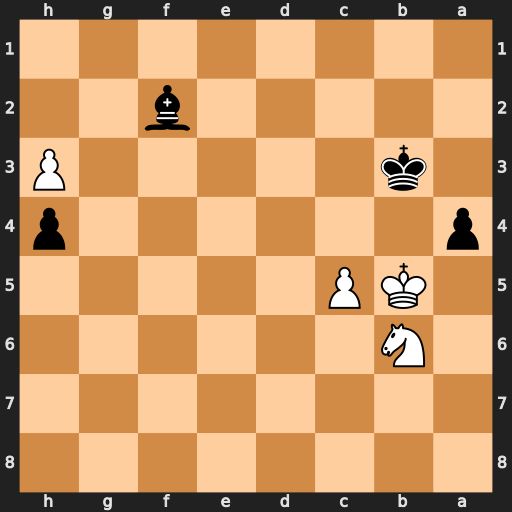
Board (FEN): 8/8/1N6/1KP5/p6p/1k5P/5b2/8
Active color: b
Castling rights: -
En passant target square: -
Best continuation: a3 c6 Bg3 c7 Bxc7